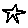
Label: star